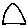
Label: triangle